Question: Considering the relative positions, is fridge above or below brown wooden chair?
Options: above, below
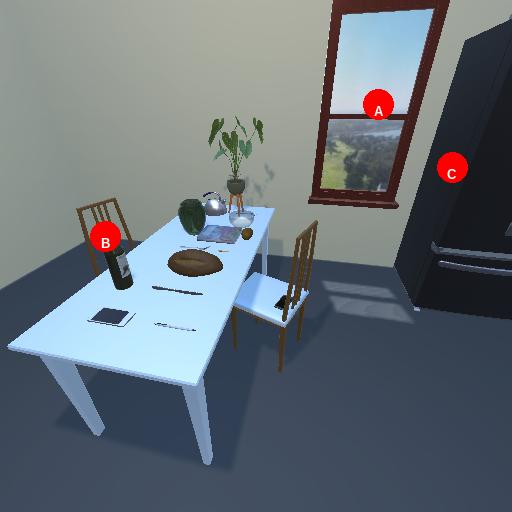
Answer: above